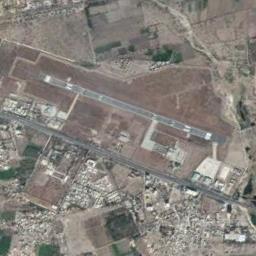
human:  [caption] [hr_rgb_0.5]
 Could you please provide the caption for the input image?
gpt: An airport with a runway on the farmland and some villages beside .

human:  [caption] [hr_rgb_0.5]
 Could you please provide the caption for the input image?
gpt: A complex airport with many runways and buildings is surrounded by a residential area and brown farmland .

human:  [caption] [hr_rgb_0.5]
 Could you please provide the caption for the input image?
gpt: There is an airport between the field and many buildings .

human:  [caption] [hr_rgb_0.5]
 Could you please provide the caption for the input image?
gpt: This airport has only one runway .

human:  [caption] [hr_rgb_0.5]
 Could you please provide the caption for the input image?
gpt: The road is straight  at the airport .